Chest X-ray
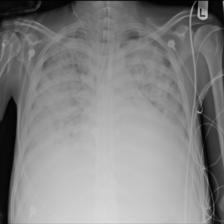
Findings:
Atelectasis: negative
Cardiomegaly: negative
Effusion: negative
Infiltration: positive
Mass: negative
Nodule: negative
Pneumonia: negative
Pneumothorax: negative
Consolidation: negative
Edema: negative
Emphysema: negative
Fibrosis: negative
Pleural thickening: negative
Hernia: negative